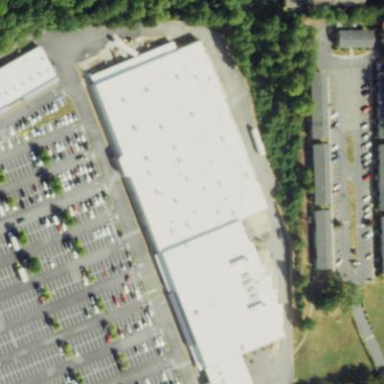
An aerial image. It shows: Supermarket located in building.